四年级 · 度量几何学
如图, 电线杆这样安装, 是利用了三角形(

)性; 如果 $\angle 1=53^{\circ}$, 那么 $\angle 2=($

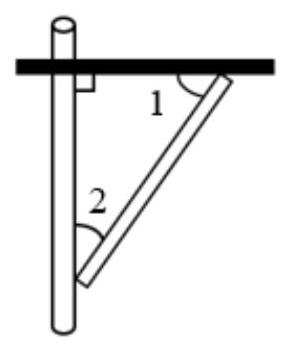
答案: 解稳定 $37^{\circ} \# \# 37$ 度

【分析】三角形具有稳定性, 不易变形, 三角形的内角度数和是 $180^{\circ}$, 图中有一个直角, $\angle 1=53^{\circ}$,那么 $\angle 2$ 的度数用减法计算, 据此解答。

【详解】 $180^{\circ}-90^{\circ}-53^{\circ}$

$=90^{\circ}-53^{\circ}$

$=37^{\circ}$

如图, 电线杆这样安装, 是利用了三角形（稳定）性; 如果 $\angle 1=53^{\circ}$, 那么 $\angle 2=\left(37^{\circ}\right.$ )。

【点睛】本题考查三角形的特性、三角形的内角度数和的计算与应用, 熟练掌握并灵活运用。